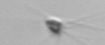
Label: Calciopappus